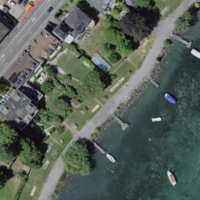
EUNIS habitat code: 14
Species observed at this site:
Erigeron karvinskianus
Asplenium trichomanes
Geranium sanguineum